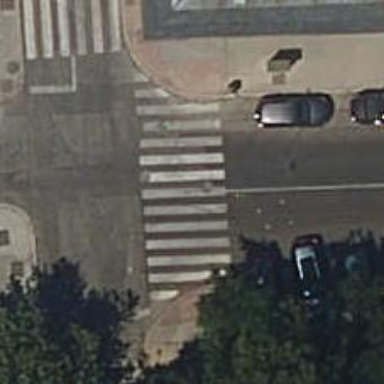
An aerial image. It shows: Uncontrolled crossing on the road.